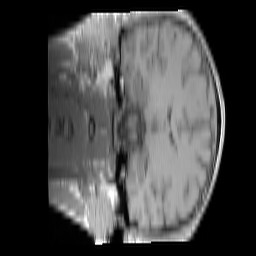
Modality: T1w
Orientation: coronal
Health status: ill
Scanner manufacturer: siemens
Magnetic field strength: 3 T
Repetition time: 0.4 s
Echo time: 0.00272 s